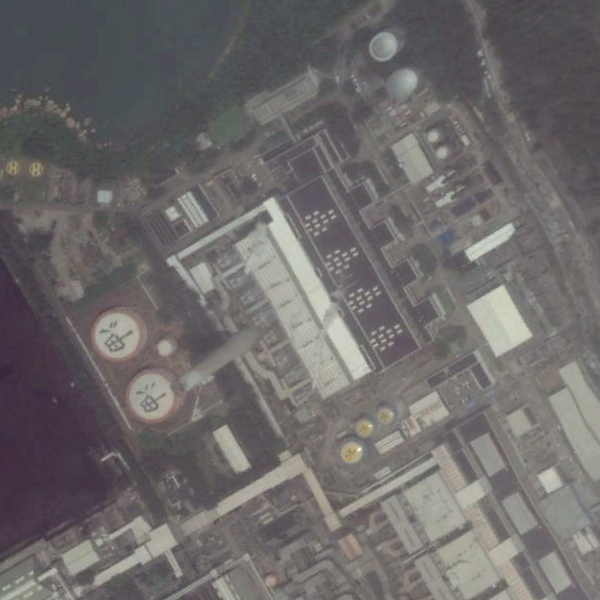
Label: StorageTanks